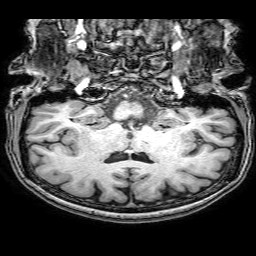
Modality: T1w
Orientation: sagittal
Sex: female
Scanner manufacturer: philips
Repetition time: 0.008075 s
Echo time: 0.00369 s